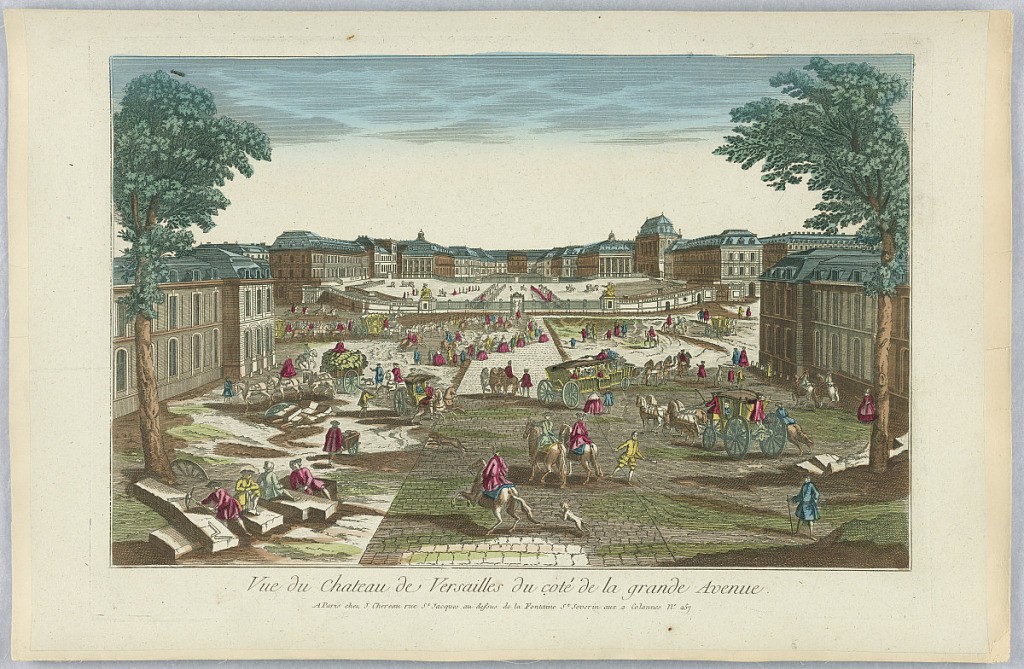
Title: Peep-Show Print
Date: mid-18th century
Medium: Engraving and brush and wash on paper
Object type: Print
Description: Peep-show print